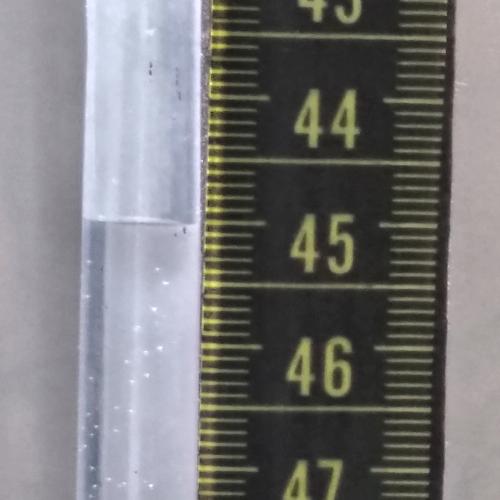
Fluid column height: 45.0 cm